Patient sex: M
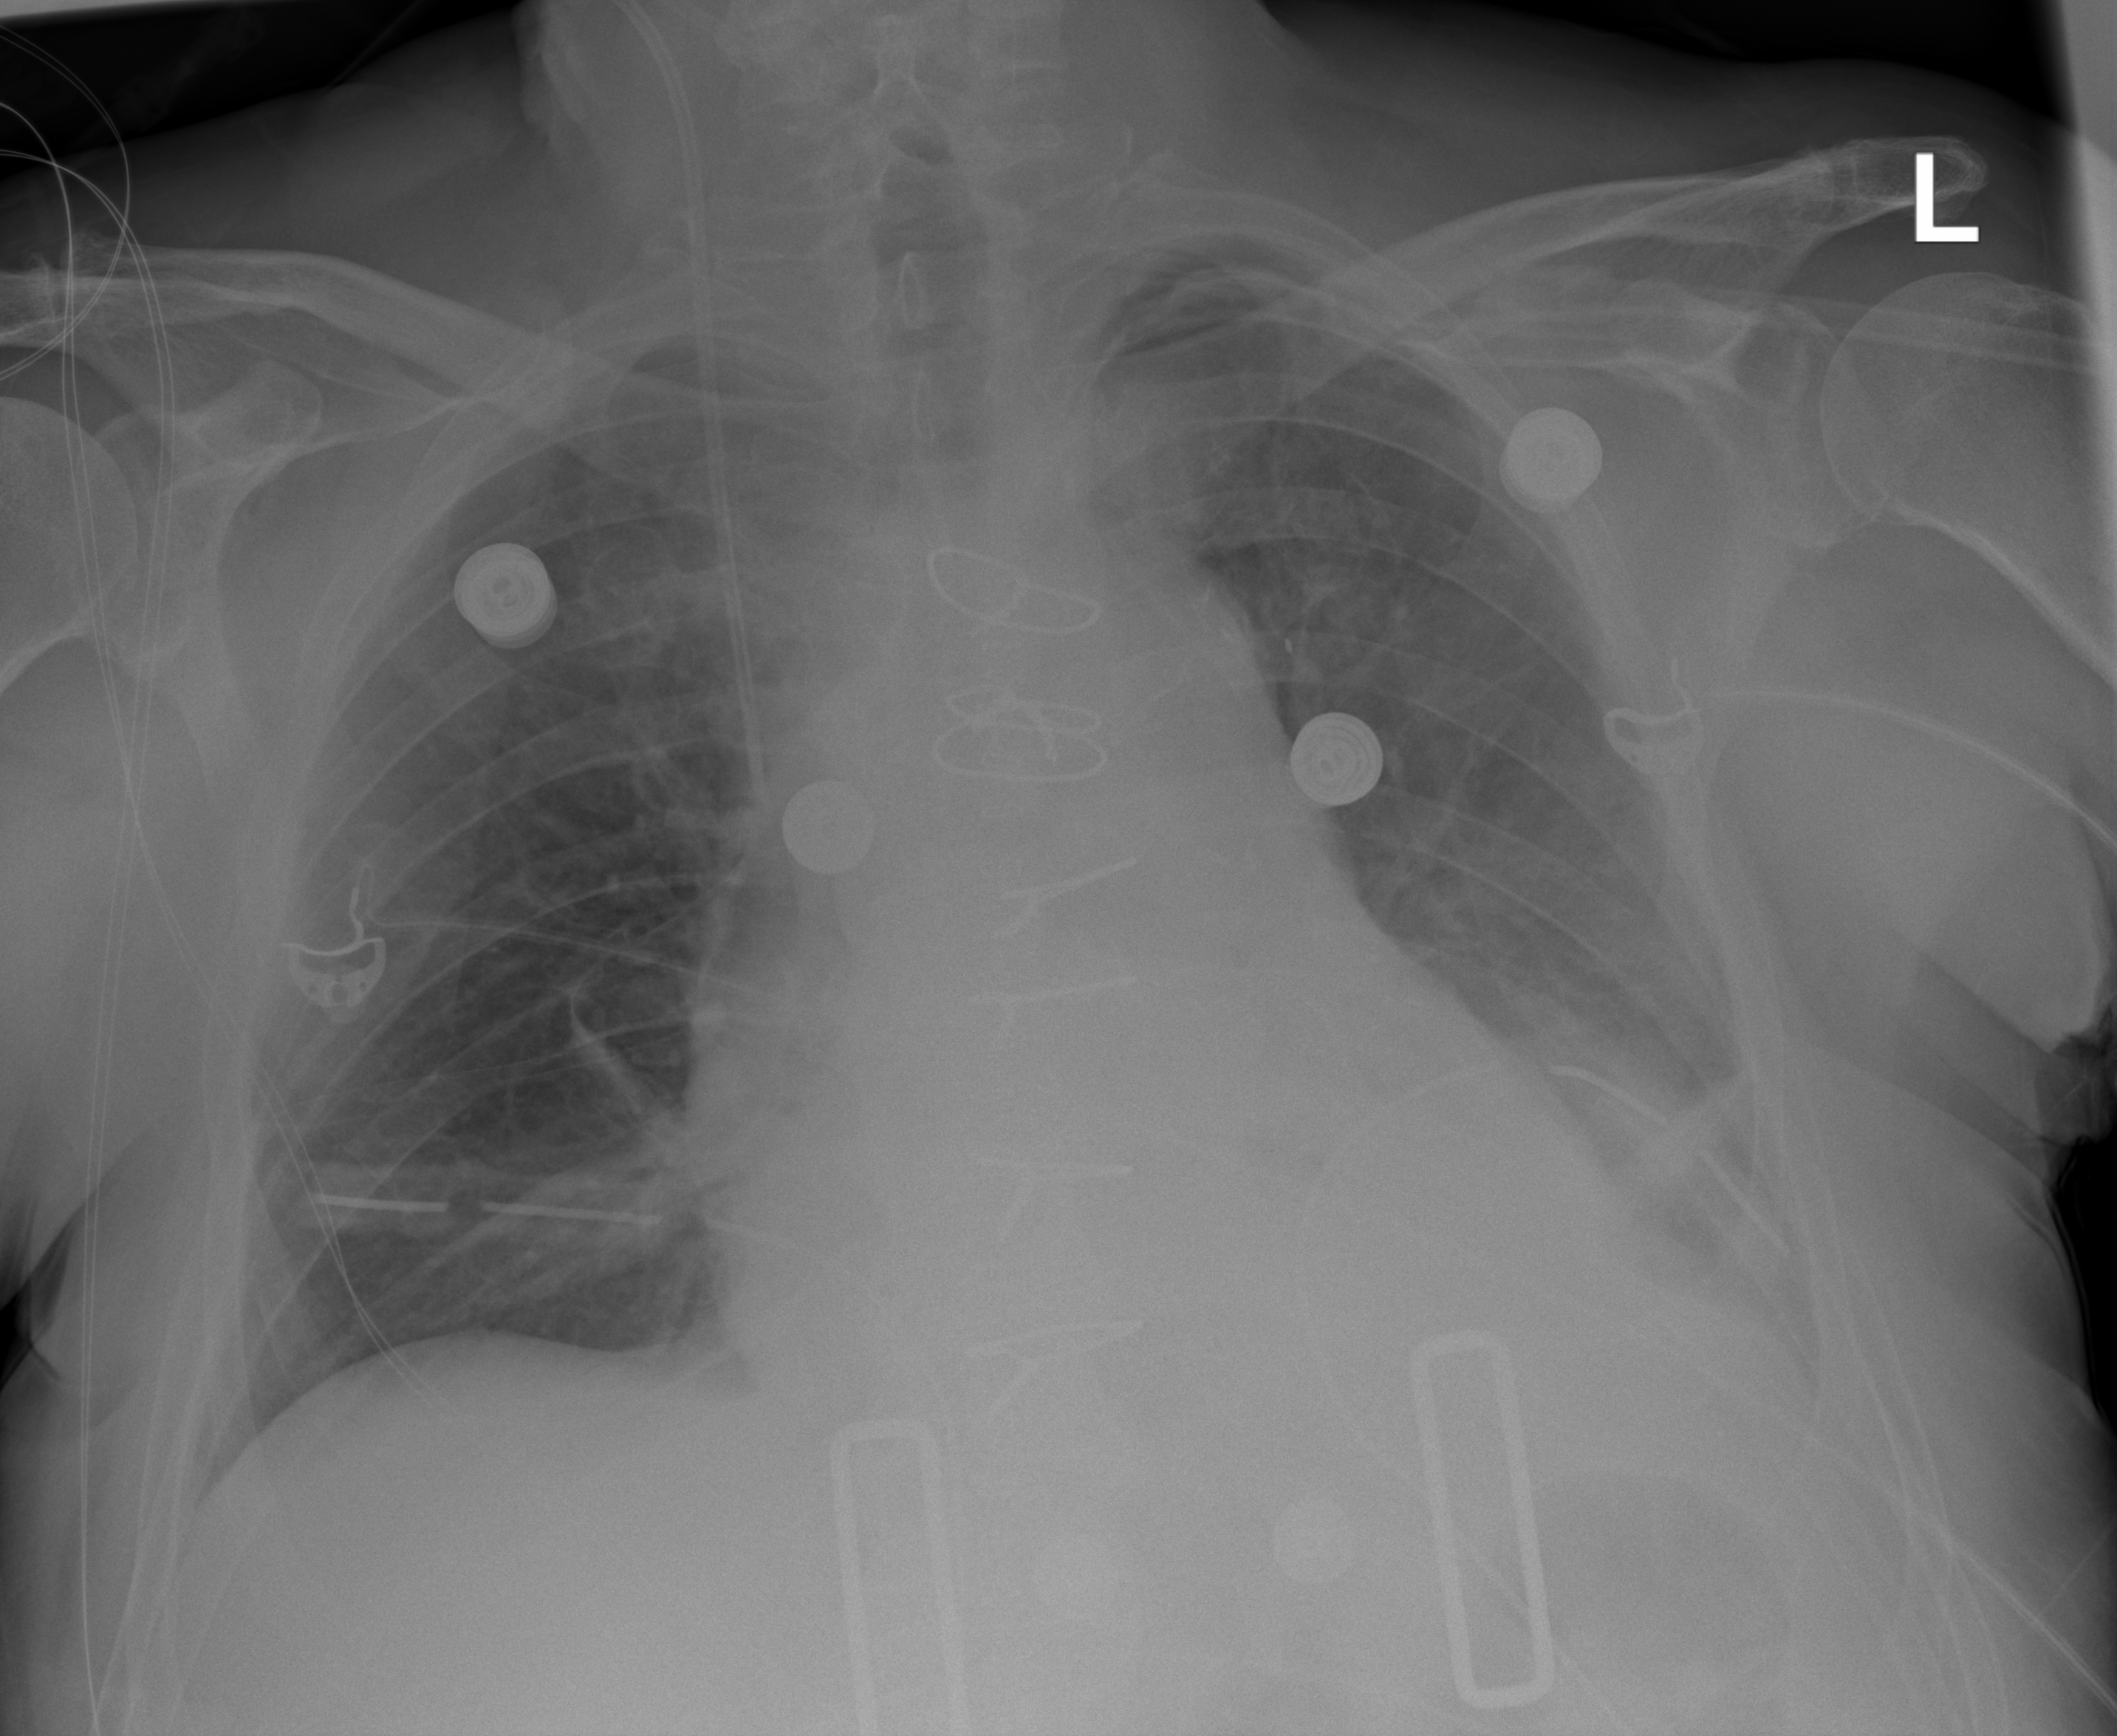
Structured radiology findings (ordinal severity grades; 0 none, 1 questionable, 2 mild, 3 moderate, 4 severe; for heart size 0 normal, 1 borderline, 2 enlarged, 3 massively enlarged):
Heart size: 1
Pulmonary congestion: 1
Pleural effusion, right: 0
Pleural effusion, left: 2
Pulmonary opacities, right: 0
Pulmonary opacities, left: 0
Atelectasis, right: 2
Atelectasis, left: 2